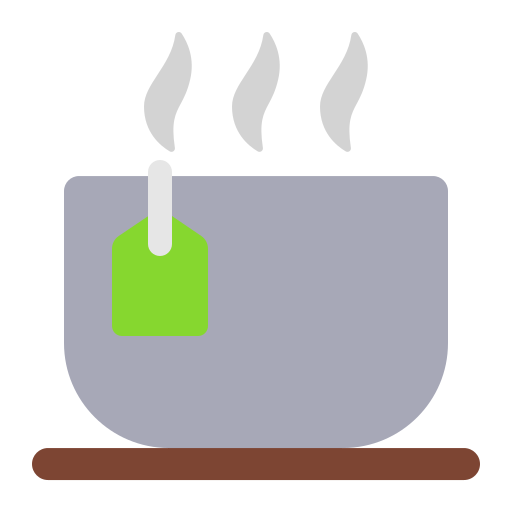
teacup without handle flat